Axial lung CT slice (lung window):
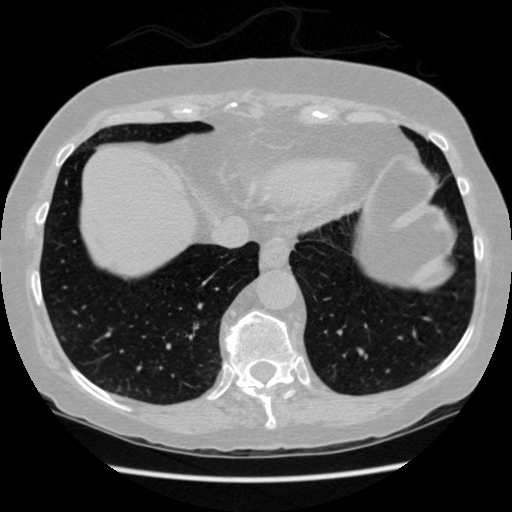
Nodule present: no